Question: Let me explain what is that mean:
First there is two imageview with the same size, the first one is a mask and it is overlap on the second one which is a photo.
The pusdeo layout
'''
<RelativeLayout>
<image view (mask) match parent>
<image view (photo) match parent>
</RelativeLayout>
'''
So, when the app start it is a whole dark page. The user then start drag on the screen , it like sweep out the mask and show the photo behind the mask. A sample photo is like this:

Just focus on the top image, it looks like that , there is a mask on top of the photo, only when user drag on screen, it clean the mask and show the photo behind. How to achieve that, do I need using cavans / other library?
Thanks for helping
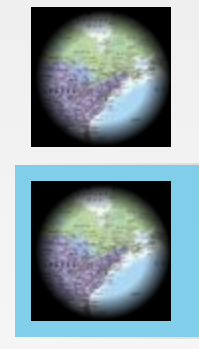
Answer: Here's a code sample. The important parts are 1) it uses a customized view that overlaps the image view; 2) it uses a bitmap canvas for the actual drawing (required in order to be able to clear pixels); and 3) the painting uses the special 'CLEAR' transfer mode.
# Output:

# DrawView.java:
'''
package com.example.drawingwithmask;
import android.content.Context;
import android.graphics.Bitmap;
import android.graphics.Bitmap.Config;
import android.graphics.Canvas;
import android.graphics.Color;
import android.graphics.Paint;
import android.graphics.Path;
import android.graphics.PorterDuff;
import android.graphics.PorterDuffXfermode;
import android.util.AttributeSet;
import android.view.MotionEvent;
import android.view.View;
import android.view.View.OnTouchListener;
public class DrawView extends View implements OnTouchListener {
private Paint bmPaint = new Paint();
private Paint drawPaint = new Paint();
private Path path = new Path();
private Canvas cv = null;
private Bitmap bm = null;
private boolean firstTimeThru = true;
public DrawView(Context context) {
super(context);
init();
}
public DrawView(Context context, AttributeSet attrs) {
super(context, attrs);
init();
}
public void init() {
setFocusable(true);
setFocusableInTouchMode(true);
this.setOnTouchListener(this);
}
@Override
public void onDraw(Canvas canvas) {
// Set everything up the first time anything gets drawn:
if (firstTimeThru) {
firstTimeThru = false;
// Just quickly fill the view with a black mask:
canvas.drawColor(Color.BLACK);
// Create a new bitmap and canvas and fill it with a black mask:
bm = Bitmap.createBitmap(canvas.getWidth(), canvas.getHeight(), Config.ARGB_8888);
cv = new Canvas();
cv.setBitmap(bm);
cv.drawColor(Color.BLACK);
// Specify that painting will be with fat strokes:
drawPaint.setStyle(Paint.Style.STROKE);
drawPaint.setStrokeWidth(canvas.getWidth() / 15);
// Specify that painting will clear the pixels instead of paining new ones:
drawPaint.setXfermode(new PorterDuffXfermode(PorterDuff.Mode.CLEAR));
}
cv.drawPath(path, drawPaint);
canvas.drawBitmap(bm, 0, 0, bmPaint);
super.onDraw(canvas);
}
public boolean onTouch(View view, MotionEvent event) {
float xPos = event.getX();
float yPos = event.getY();
switch (event.getAction()) {
// Set the starting position of a new line:
case MotionEvent.ACTION_DOWN:
path.moveTo(xPos, yPos);
return true;
// Draw a line to the ending position:
case MotionEvent.ACTION_MOVE:
path.lineTo(xPos, yPos);
break;
default:
return false;
}
// Call onDraw() to redraw the whole view:
invalidate();
return true;}
}
'''
# activity_layout:
'''
<ImageView
android:id="@+id/image"
android:layout_width="match_parent"
android:layout_height="match_parent"
android:src="@drawable/ic_launcher" />
<com.example.drawingwithmask.DrawView
android:id="@+id/draw"
android:layout_width="match_parent"
android:layout_height="match_parent" />
'''
# MainActivity.java:
package com.example.drawingwithmask;
import android.app.Activity;
import android.os.Bundle;
'''
public class MainActivity extends Activity {
DrawView drawView = null;
@Override
public void onCreate(Bundle savedInstanceState) {
super.onCreate(savedInstanceState);
setContentView(R.layout.activity_layout);
drawView = (DrawView) findViewById(R.id.draw);
}
}
'''
# Addendum:
Here's a method that can estimate if a certain threshold of mask clearing has been reached. I tested it by calling 'checkProgress()' from the 'MOTION_MOVE' event case. This might not be the best way or perhaps even a good way, but it does at least provide an estimate at the expense of STEPS^2 (400 as presented) pixel checks.
'''
final int STEPS = 20;
final double THRESHOLD = 0.70;
private void checkProgress() {
int sum = 0;
for (int x = 0; x < bm.getWidth(); x += bm.getWidth() / STEPS)
for (int y = 0; y < bm.getHeight(); y += bm.getHeight() / STEPS)
if (bm.getPixel(x, y) != Color.BLACK)
sum++;
double progress = (double) sum / (STEPS * STEPS);
Log.v(TAG, "Cleared: " + progress);
if (progress >= THRESHOLD)
Log.i(TAG, "Done!");
}
'''